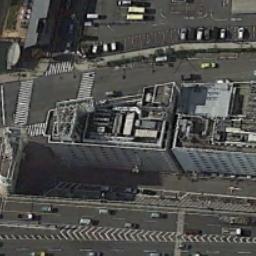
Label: commercial_area